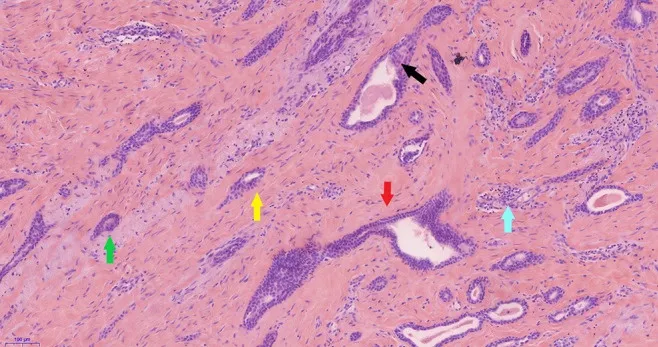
Pathology of the low-grade adenosquamous carcinoma. In photomicrography (original magnification x100) scattered small glandular ducts and nests of squamous differentiated cells were evident in the sclerosing stroma. The glands were elongated, with angulated (red arrow), comma shaped (green arrow), or polliwog-shaped (yellow arrow) appearances in a disordered infiltrative pattern. The nests of squamous cells (black arrow) were mostly solid bands, and some of them formed keratocysts, of various sizes. Mitosis was rare. Peripheral lymphocyte proliferation (blue arrow) and multinucleated giant cell responses were evident in the periphery.
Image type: pathology (h&e)